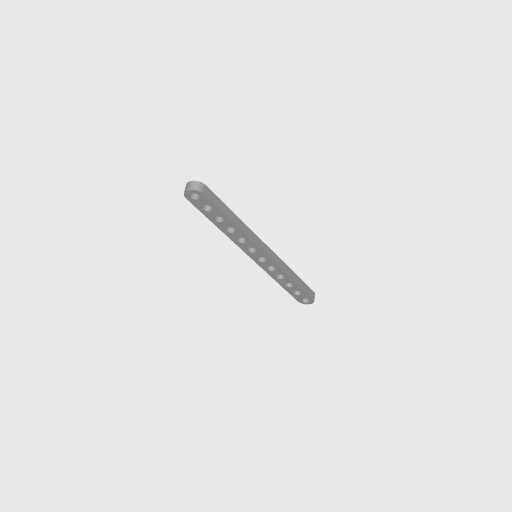
Part: FlatBeam12H